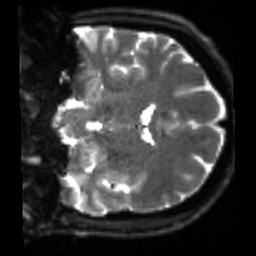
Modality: sbref
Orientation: coronal
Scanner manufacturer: siemens
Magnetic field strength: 3 T
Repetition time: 4 s
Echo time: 0.0594 s